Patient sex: M
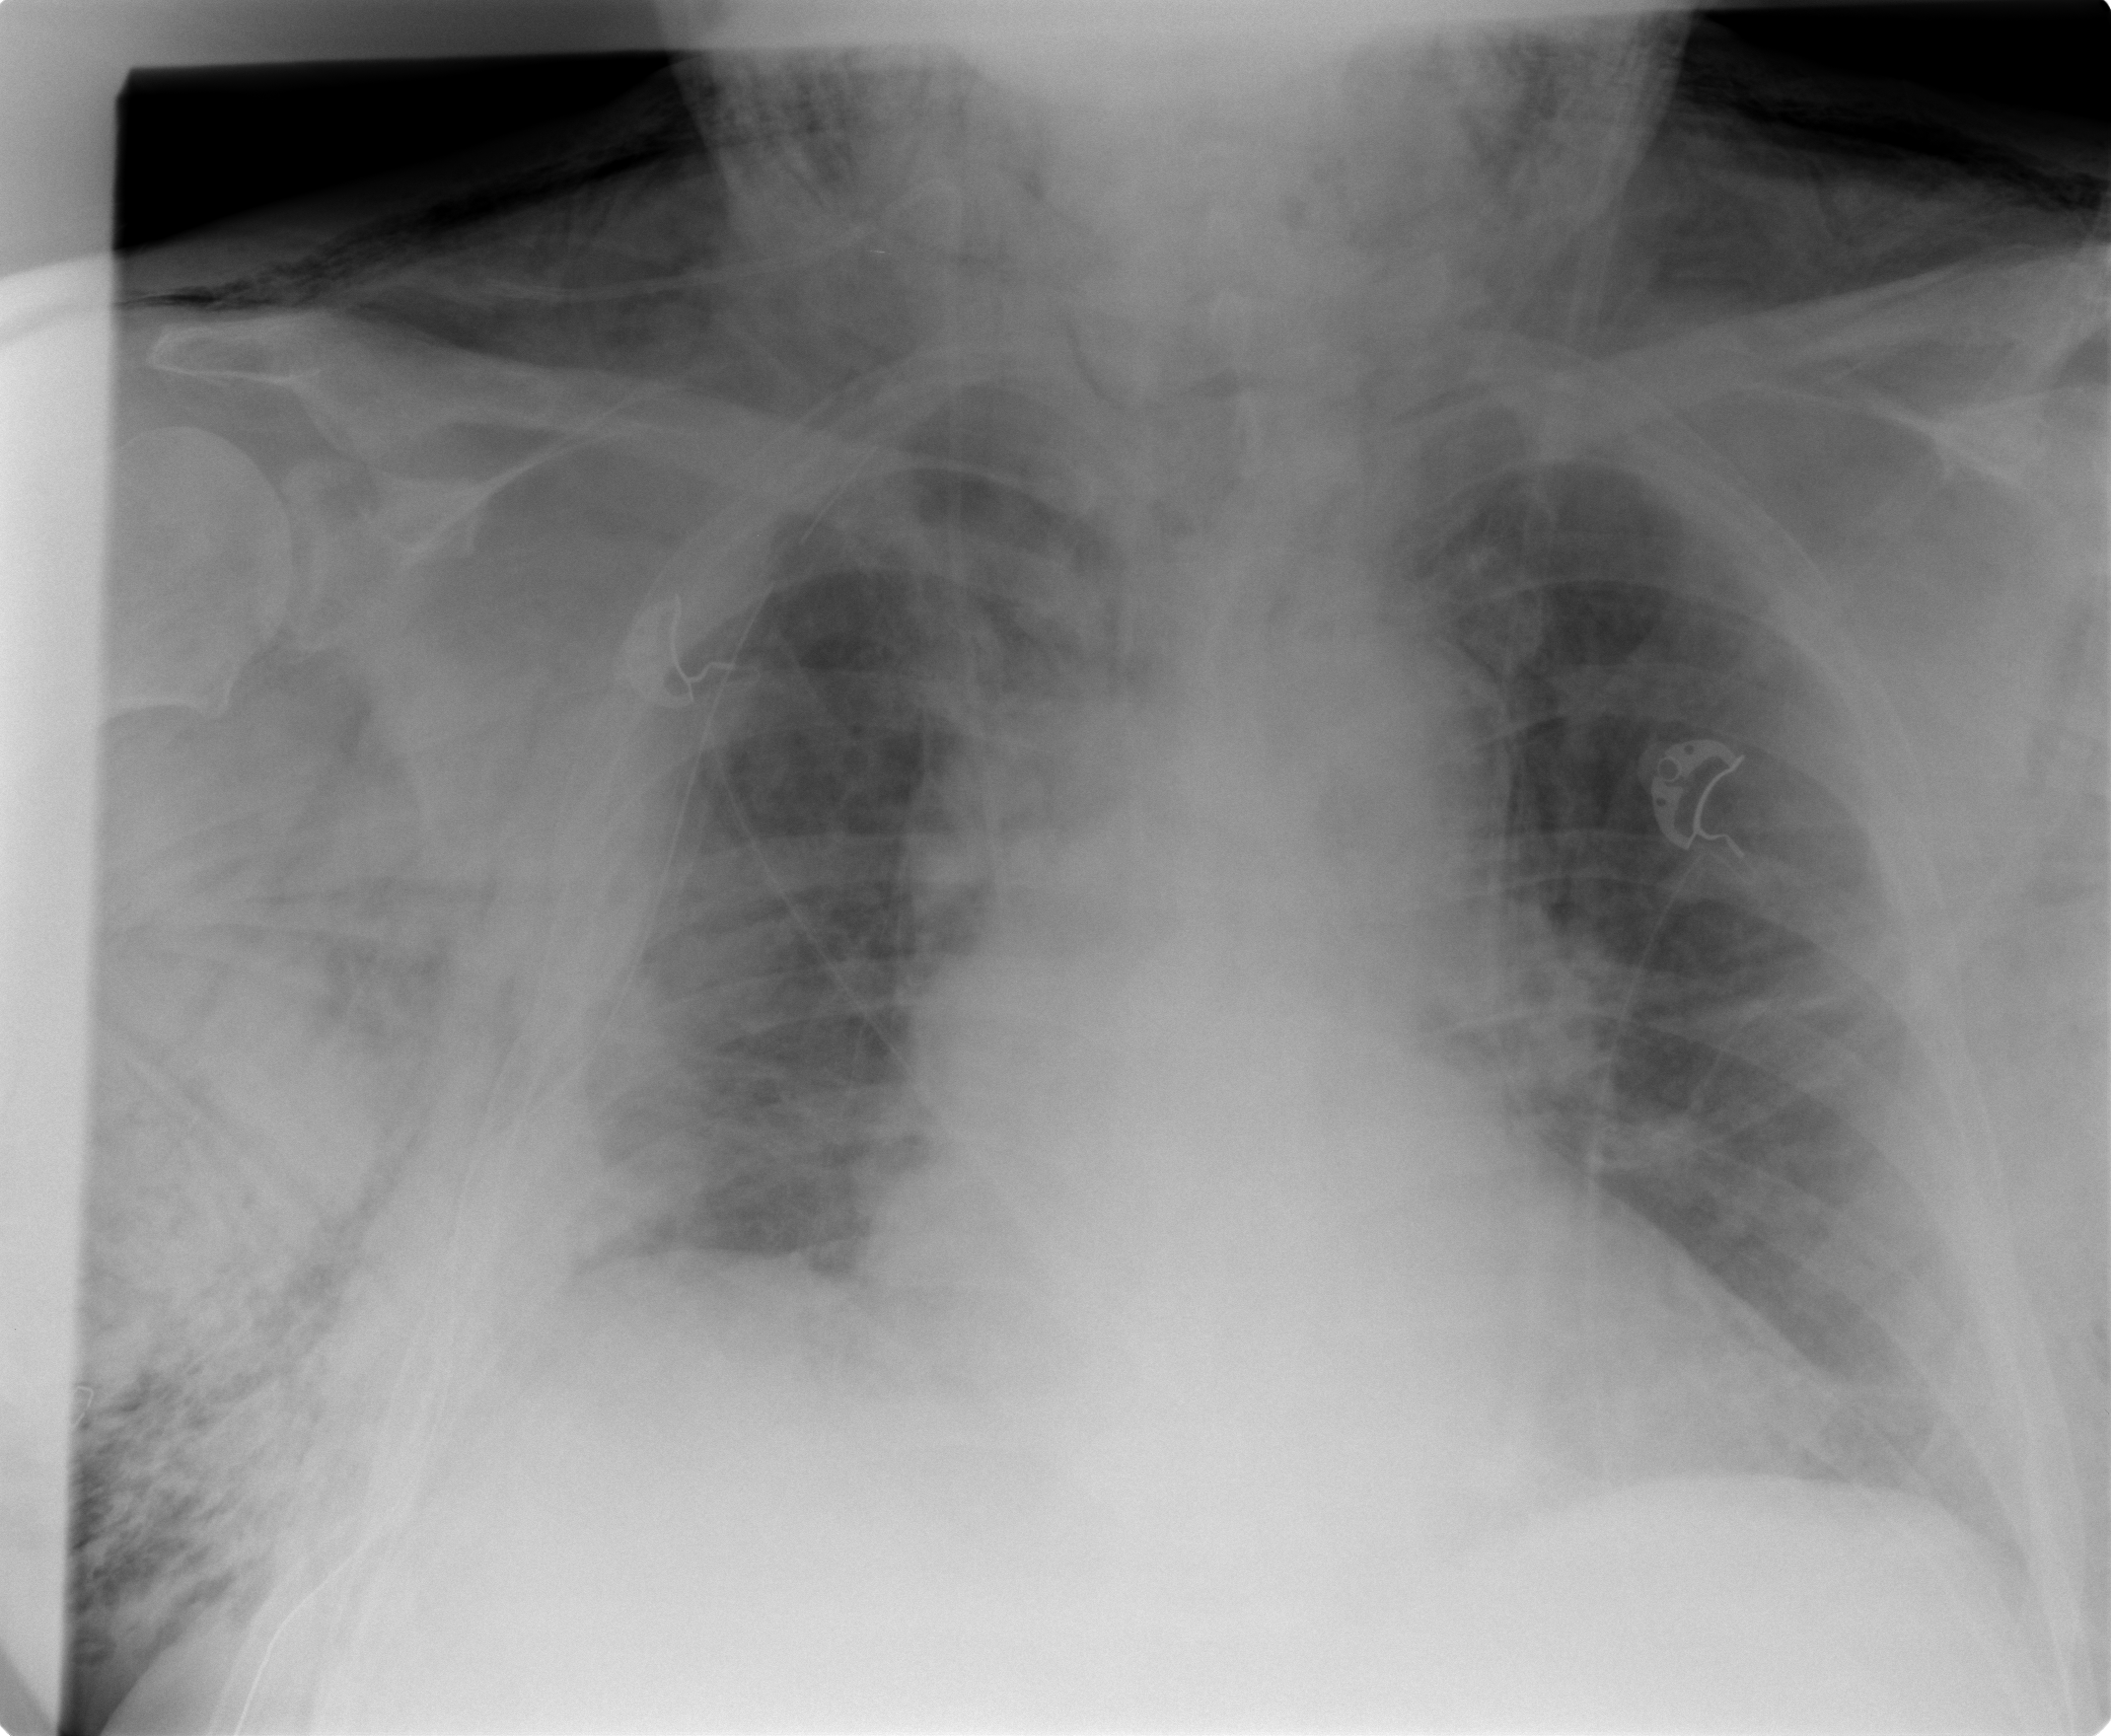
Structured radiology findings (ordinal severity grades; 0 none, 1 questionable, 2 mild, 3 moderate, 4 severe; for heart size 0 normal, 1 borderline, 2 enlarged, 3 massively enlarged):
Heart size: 1
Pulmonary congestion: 2
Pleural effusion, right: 2
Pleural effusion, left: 0
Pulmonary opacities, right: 1
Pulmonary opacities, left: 0
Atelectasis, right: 2
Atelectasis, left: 2